Interaction volume radius: 5 \u00c5
Interaction volume height: 35 \u00c5
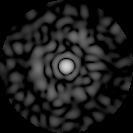
Disorder parameter: 0.8037